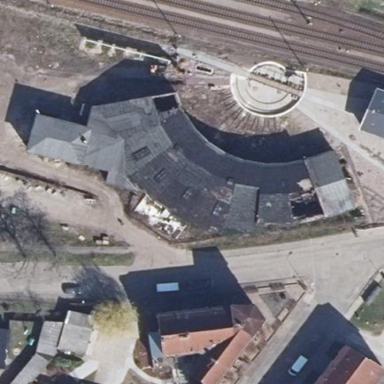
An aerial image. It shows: Roundhouse building near railway.